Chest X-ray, PA view. Patient: 57 years old, sex F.
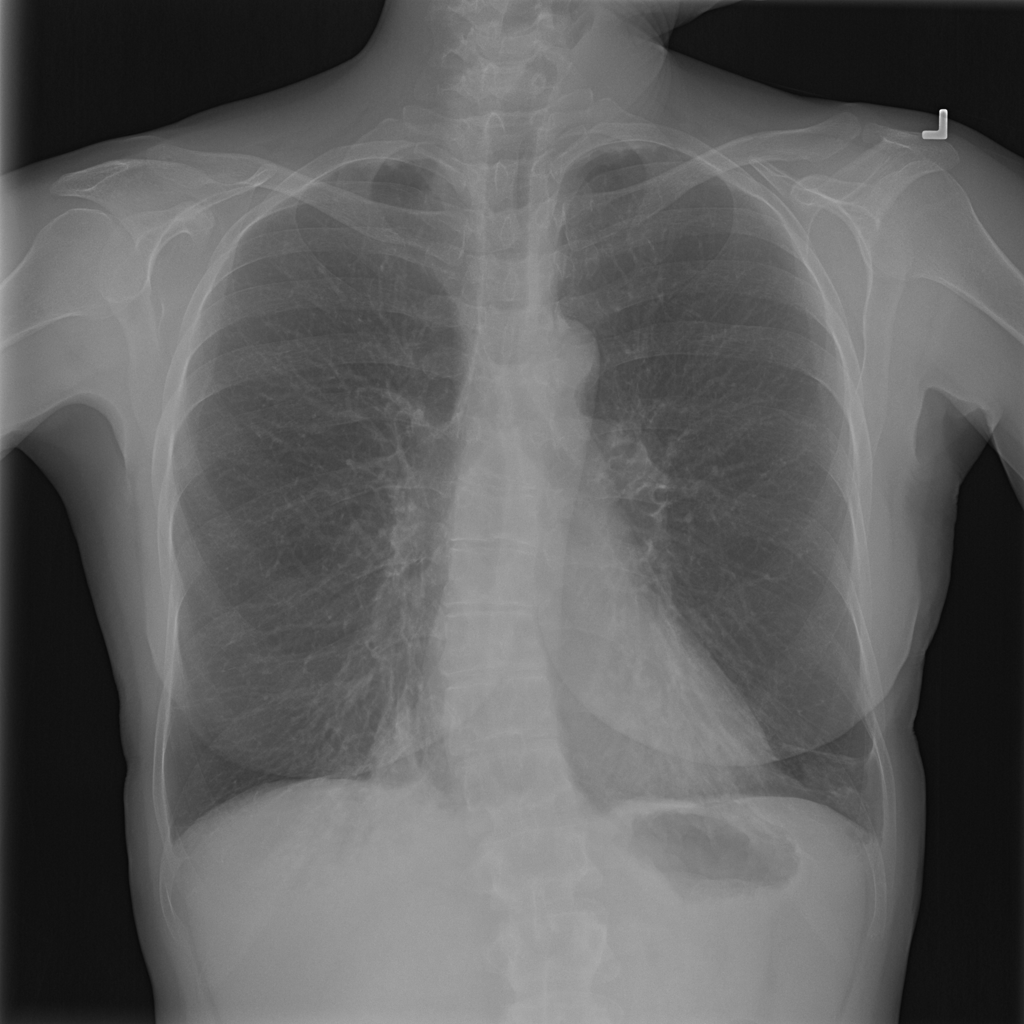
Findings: No Finding